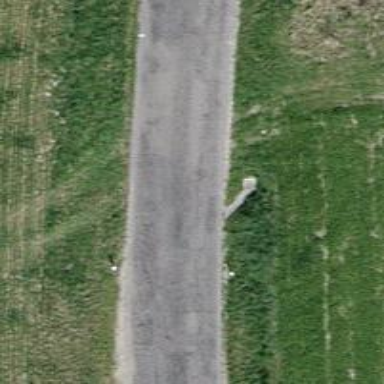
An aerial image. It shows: Tertiary road with asphalt surface.